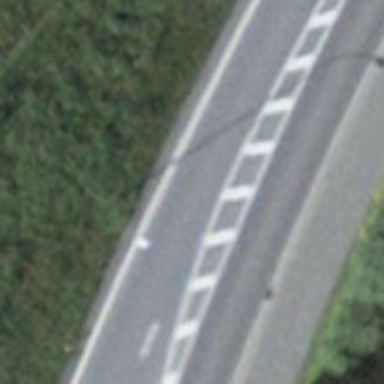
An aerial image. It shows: Primary road with asphalt surface.